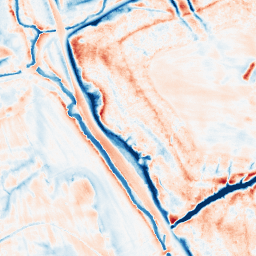
Category: trend_removal
Decomposition family: local_polynomial
Decomposition parameters: window_size: 21
degree: 2
Upsampling method: bspline
Upsampling parameters: scale: 4
Upsampling scale: 4